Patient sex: F
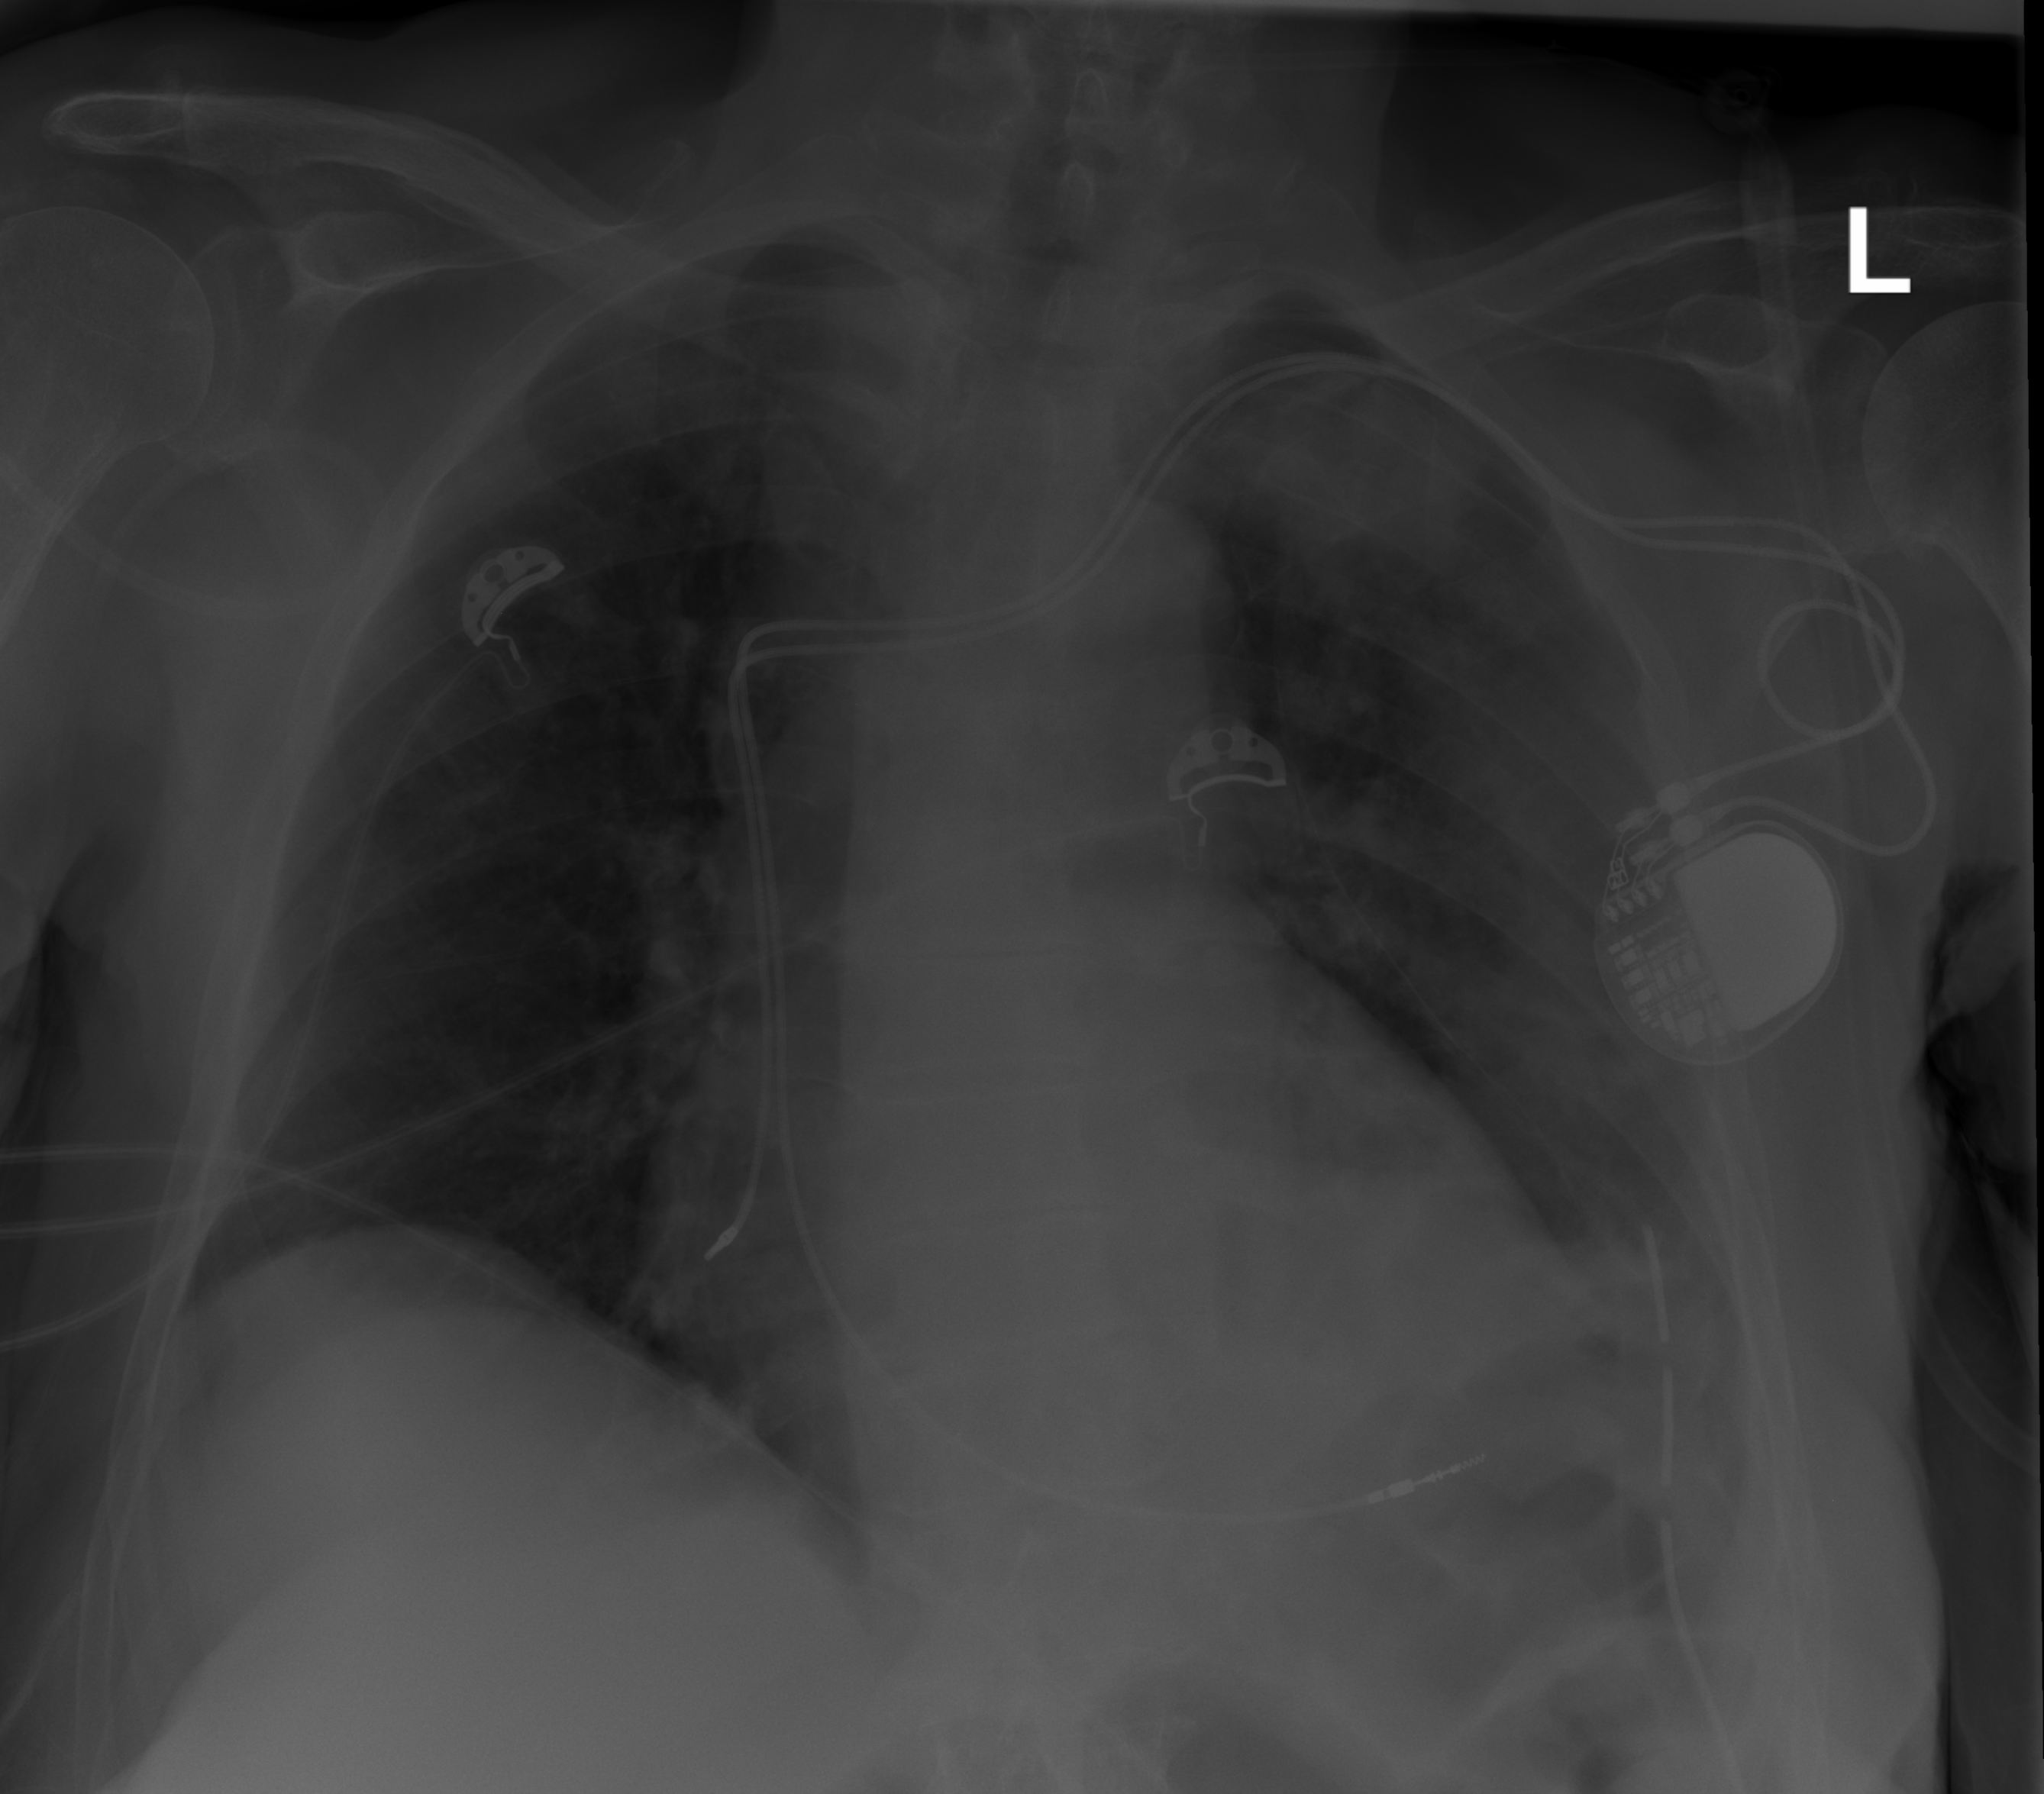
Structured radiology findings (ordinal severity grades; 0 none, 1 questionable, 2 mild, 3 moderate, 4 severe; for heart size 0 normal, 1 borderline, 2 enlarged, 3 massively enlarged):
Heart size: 0
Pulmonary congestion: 0
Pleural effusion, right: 0
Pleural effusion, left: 0
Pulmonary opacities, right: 0
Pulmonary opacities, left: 0
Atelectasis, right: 0
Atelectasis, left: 2